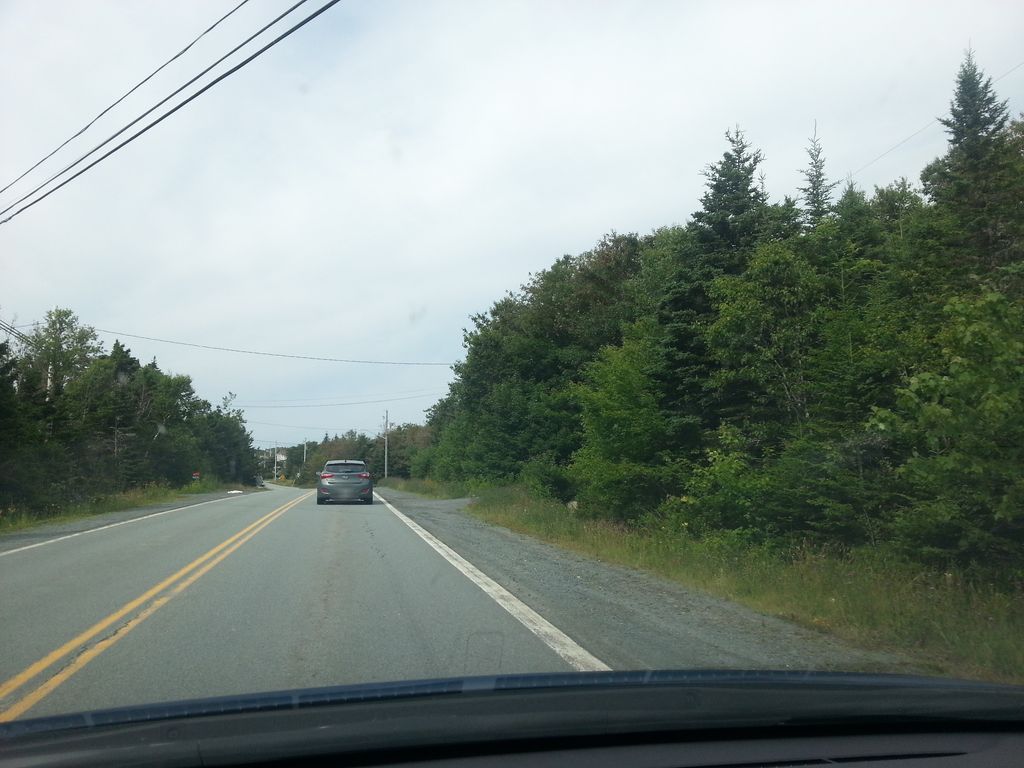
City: halifax